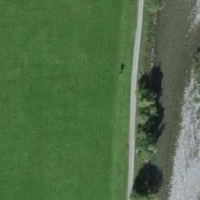
EUNIS habitat code: 24
Species observed at this site:
Tanacetum vulgare